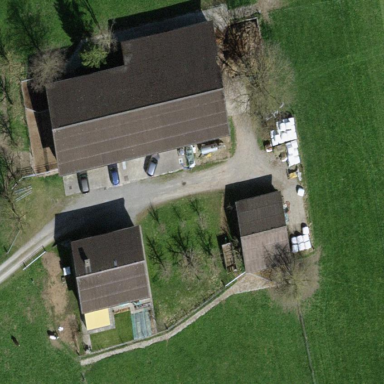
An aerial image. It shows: Farmyard area.